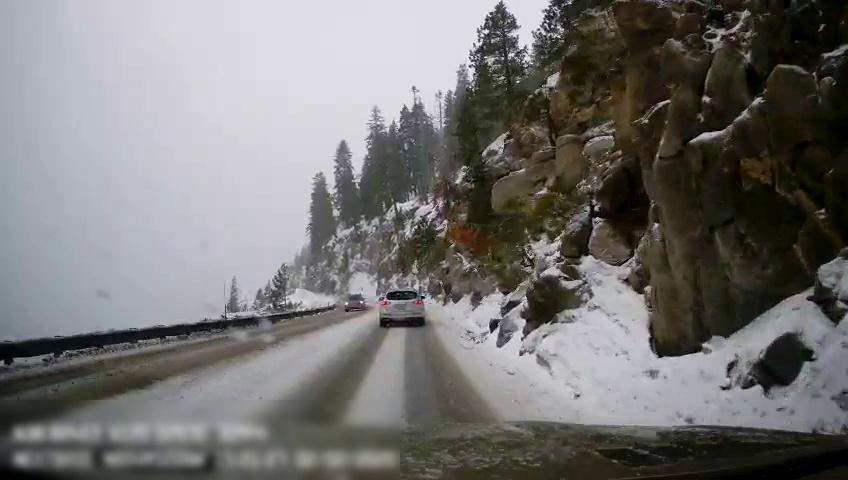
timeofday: Day
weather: Snowy
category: Drivable Space
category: Vehicles | SUV
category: Vehicles | SUV